Field crop: tomato
Growth stage: 1
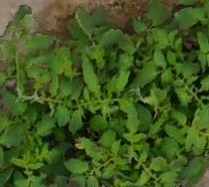
Species: tomato